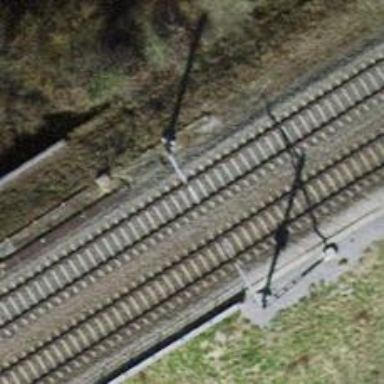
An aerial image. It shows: Railway signal.